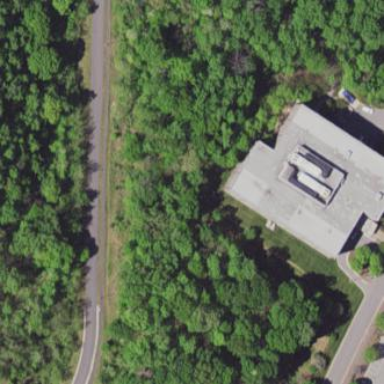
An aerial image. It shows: Building.